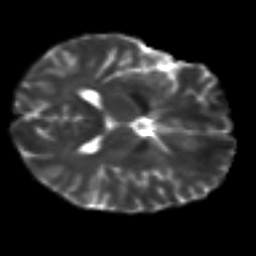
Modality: T2w
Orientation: axial
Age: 42
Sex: male
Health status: ill
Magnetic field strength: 3 T
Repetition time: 9 s
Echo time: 0.093 s